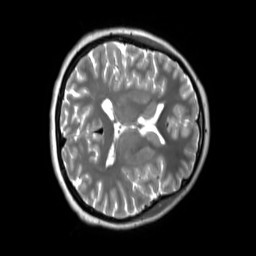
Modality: T2w
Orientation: axial
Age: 31
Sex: female
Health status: ill
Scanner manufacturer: siemens
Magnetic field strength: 3 T
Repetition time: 2.8 s
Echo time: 0.326 s